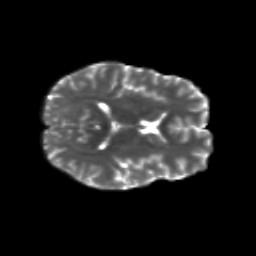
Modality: T2w
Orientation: axial
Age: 28
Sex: female
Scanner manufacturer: siemens
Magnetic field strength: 3 T
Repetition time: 8.8 s
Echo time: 0.085 s